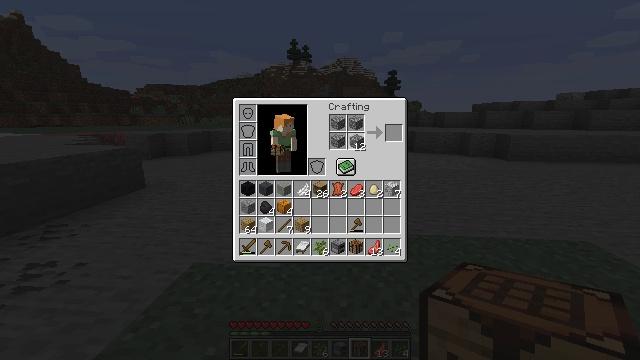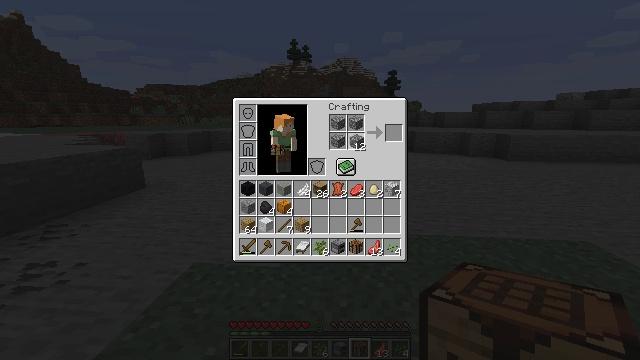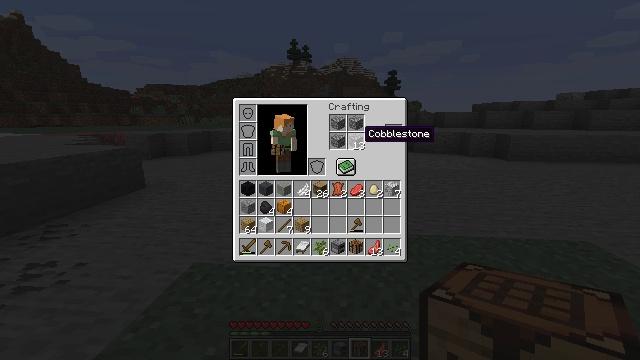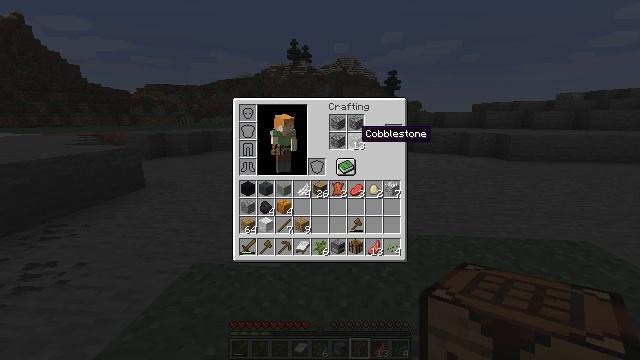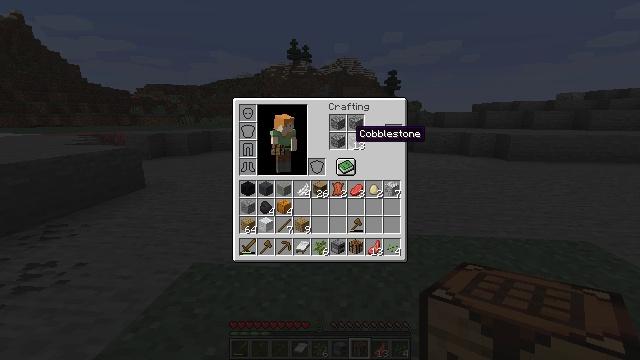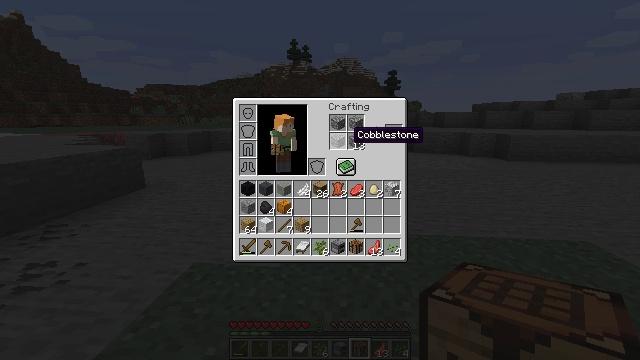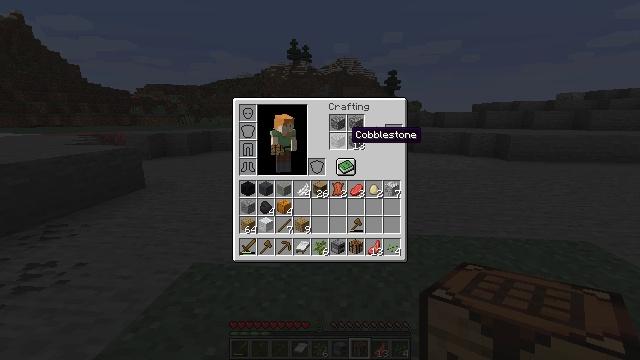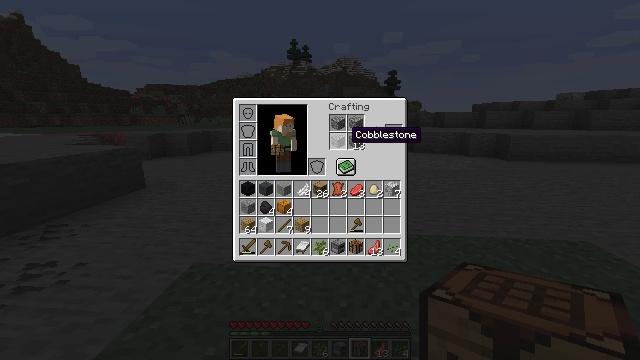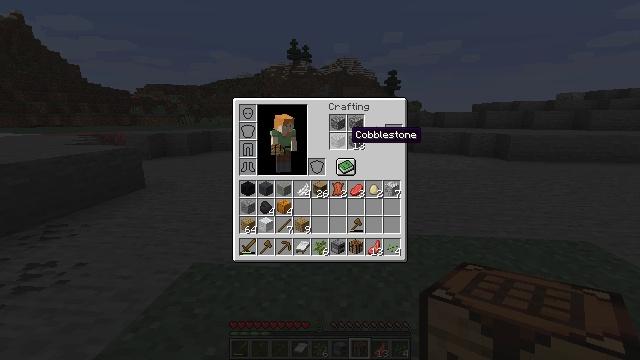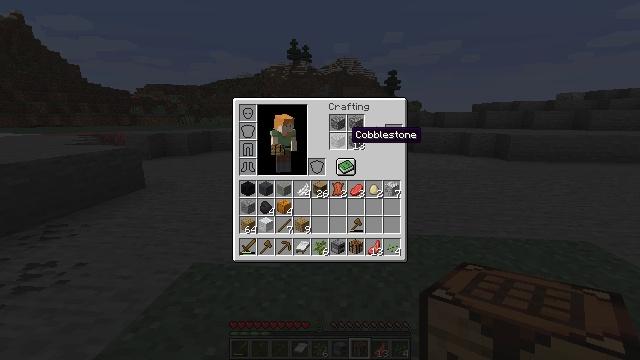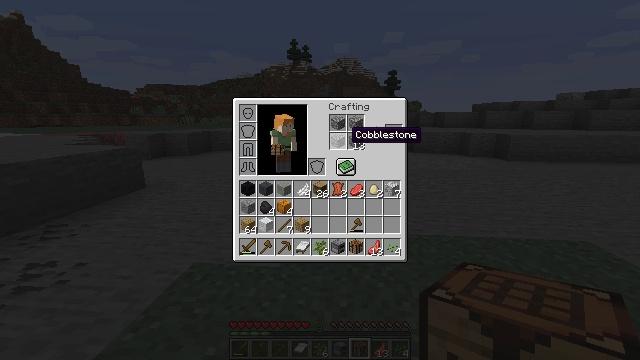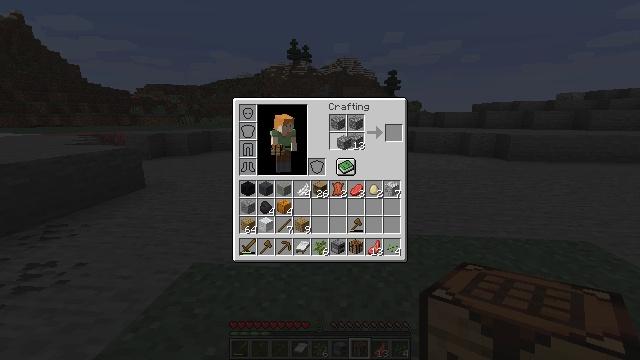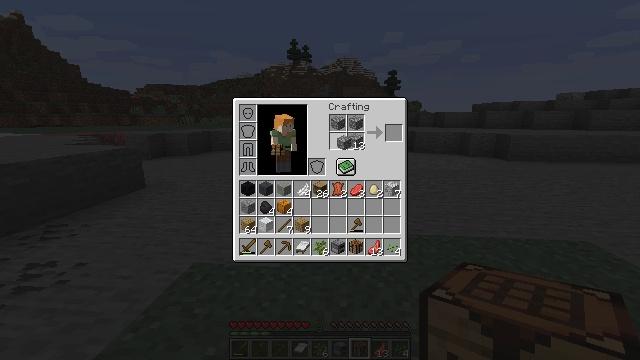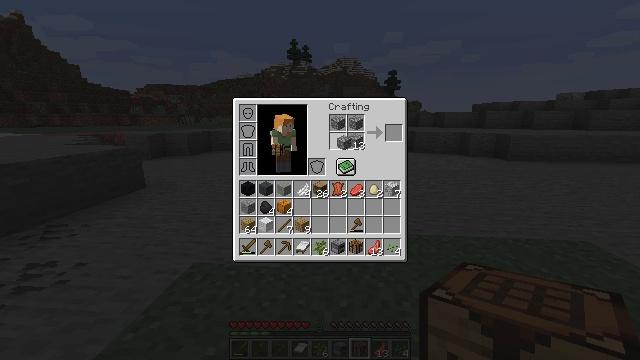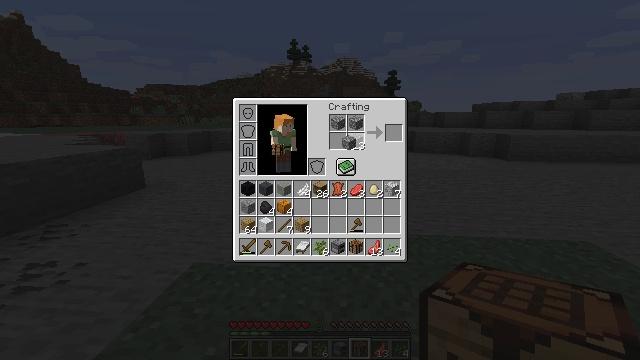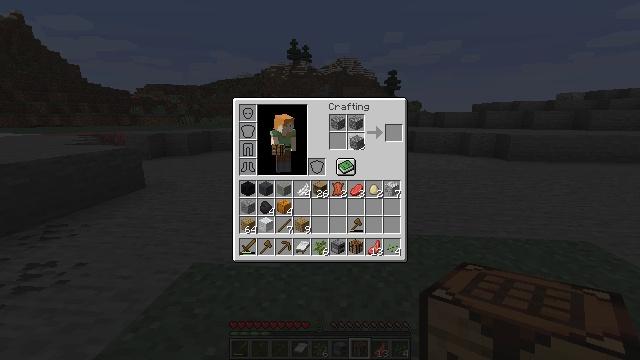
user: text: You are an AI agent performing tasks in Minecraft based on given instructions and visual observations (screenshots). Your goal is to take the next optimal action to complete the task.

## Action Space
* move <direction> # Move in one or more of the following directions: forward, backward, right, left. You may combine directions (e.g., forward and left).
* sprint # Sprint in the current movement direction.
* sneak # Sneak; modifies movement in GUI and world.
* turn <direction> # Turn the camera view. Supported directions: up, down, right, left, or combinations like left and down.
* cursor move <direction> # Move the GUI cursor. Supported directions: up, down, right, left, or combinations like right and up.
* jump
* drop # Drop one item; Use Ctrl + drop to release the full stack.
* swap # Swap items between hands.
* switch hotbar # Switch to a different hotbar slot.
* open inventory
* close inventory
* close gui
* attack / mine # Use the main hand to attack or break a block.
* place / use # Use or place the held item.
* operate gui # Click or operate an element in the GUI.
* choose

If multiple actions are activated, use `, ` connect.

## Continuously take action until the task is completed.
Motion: motion action
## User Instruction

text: Transform diorite into polished diorite using the crafting table.
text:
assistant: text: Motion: operate gui
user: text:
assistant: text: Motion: no_op
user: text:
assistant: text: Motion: no_op
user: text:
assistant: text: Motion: no_op
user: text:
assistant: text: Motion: no_op
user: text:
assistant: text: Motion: no_op
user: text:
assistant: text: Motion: no_op
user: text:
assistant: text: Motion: no_op
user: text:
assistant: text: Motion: no_op
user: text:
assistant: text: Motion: no_op
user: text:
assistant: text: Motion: operate gui
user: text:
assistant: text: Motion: operate gui
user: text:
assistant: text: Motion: operate gui
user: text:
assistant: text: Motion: no_op
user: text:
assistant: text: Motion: cursor move right
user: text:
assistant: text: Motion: no_op
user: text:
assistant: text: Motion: no_op
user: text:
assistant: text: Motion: no_op
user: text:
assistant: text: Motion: operate gui
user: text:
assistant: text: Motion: operate gui
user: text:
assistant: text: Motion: operate gui
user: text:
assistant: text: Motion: no_op
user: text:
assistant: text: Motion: no_op
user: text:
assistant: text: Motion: no_op
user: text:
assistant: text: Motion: no_op
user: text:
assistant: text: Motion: no_op
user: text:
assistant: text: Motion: no_op
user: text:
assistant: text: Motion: no_op
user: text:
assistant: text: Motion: no_op
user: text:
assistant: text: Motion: no_op